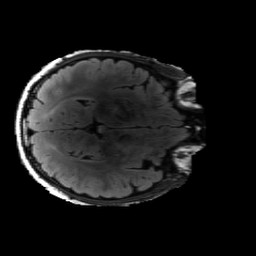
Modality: FLAIR
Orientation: axial
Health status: ill
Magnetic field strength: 3 T